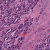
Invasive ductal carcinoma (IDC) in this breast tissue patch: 1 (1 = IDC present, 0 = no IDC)